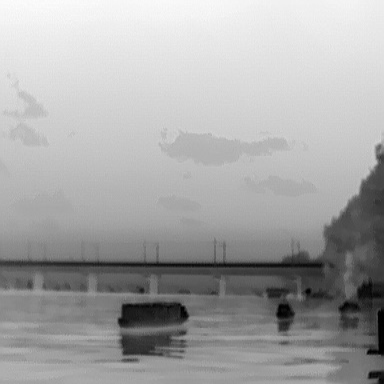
There are three objects shown in the infrared image, including a fishing_boat, and two warships.